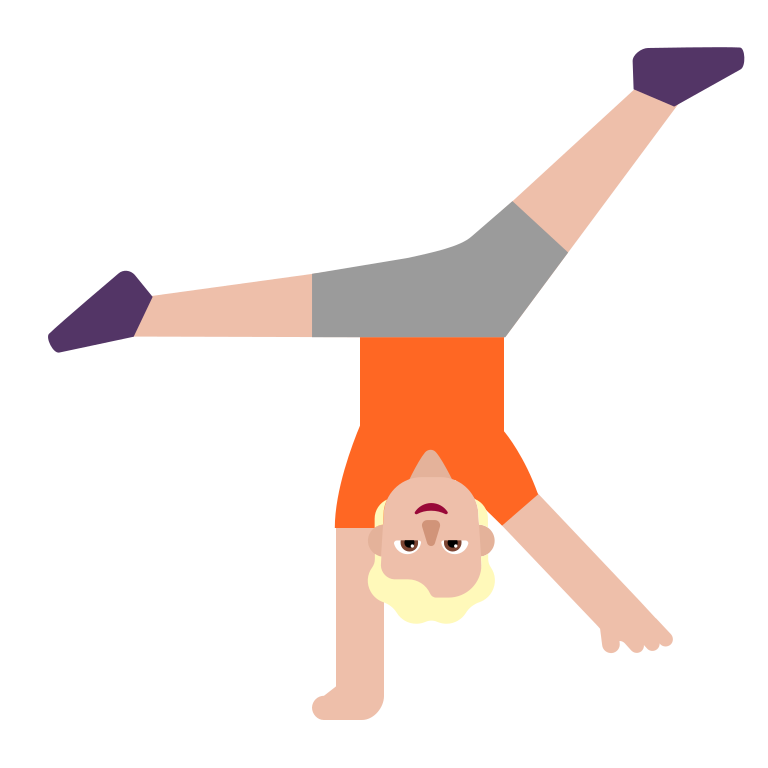
person cartwheeling flat  light